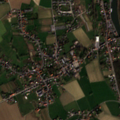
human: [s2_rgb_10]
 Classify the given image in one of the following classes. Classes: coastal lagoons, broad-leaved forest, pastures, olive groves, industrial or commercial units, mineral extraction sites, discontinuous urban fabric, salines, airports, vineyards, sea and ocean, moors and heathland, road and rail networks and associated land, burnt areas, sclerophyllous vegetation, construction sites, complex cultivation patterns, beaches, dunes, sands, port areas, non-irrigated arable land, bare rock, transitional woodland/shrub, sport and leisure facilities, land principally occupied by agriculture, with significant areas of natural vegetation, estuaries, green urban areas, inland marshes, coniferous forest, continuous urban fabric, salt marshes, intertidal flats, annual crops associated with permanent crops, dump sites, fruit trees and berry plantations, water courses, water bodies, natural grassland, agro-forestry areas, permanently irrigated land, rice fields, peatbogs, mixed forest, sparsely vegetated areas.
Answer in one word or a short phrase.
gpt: discontinuous urban fabric, non-irrigated arable land, pastures, complex cultivation patterns, broad-leaved forest